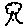
Label: tree